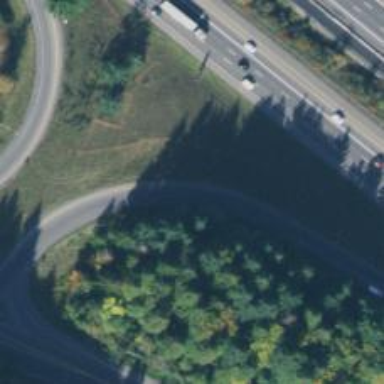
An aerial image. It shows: Asphalt motorway link.